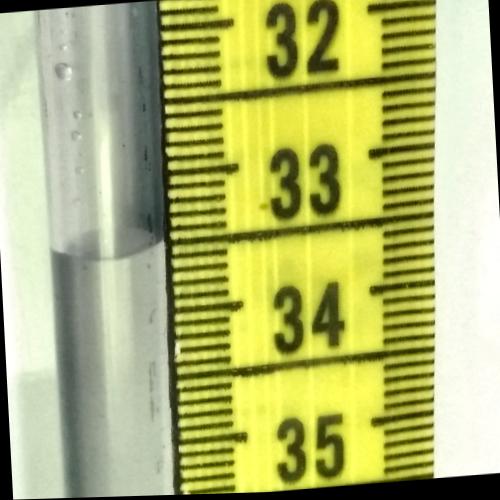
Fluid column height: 33.5 cm